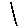
Label: line